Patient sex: M
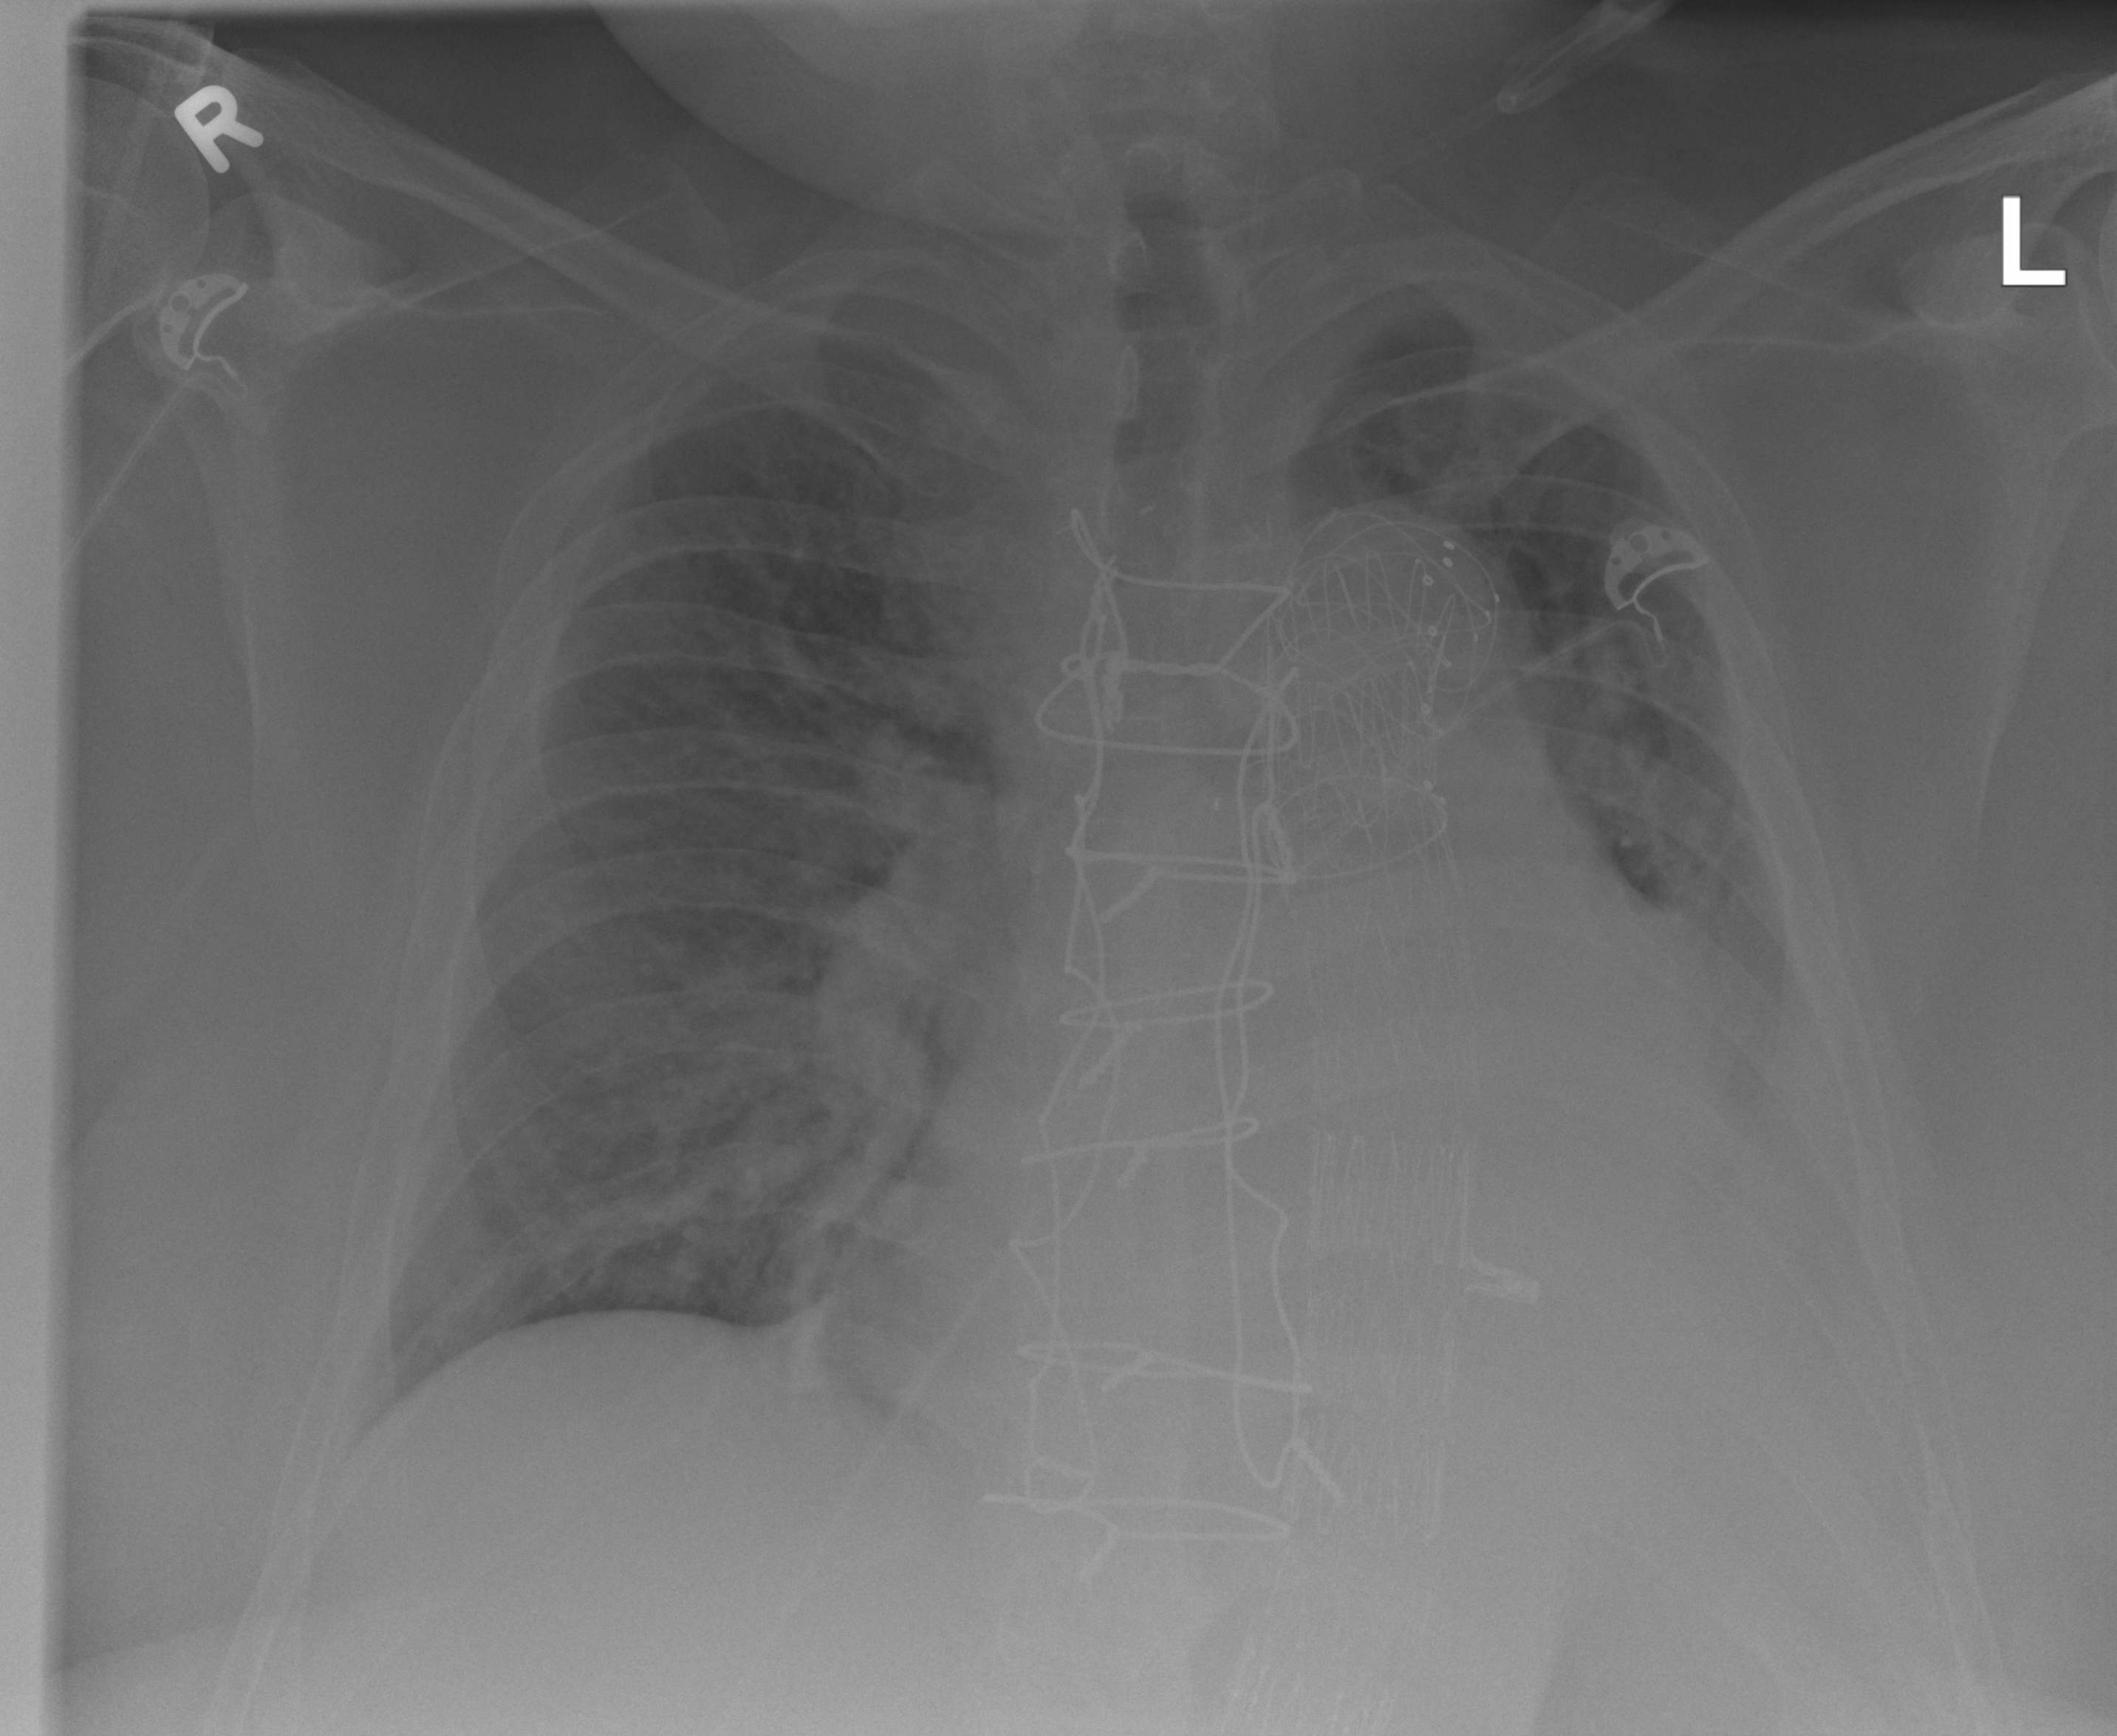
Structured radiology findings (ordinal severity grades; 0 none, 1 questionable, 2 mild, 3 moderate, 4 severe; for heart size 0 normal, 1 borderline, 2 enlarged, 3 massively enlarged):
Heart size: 2
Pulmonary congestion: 2
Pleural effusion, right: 0
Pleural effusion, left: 3
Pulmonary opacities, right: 2
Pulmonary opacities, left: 2
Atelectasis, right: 2
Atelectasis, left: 2